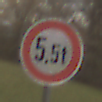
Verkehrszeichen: TatsaechlicheMasse
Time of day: Midday
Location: Outdoor (Nature)
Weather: Overcast
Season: NotSpecified
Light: Natural